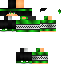
A female human skin with green skin, wearing blonde helmet dressed in a green hoodie and black pants, featuring a closed mouth.